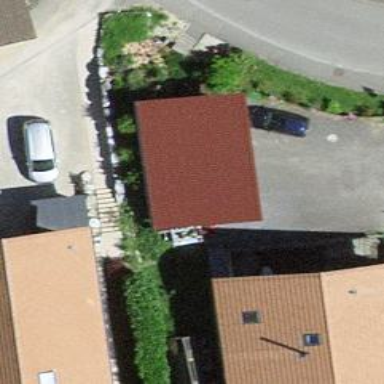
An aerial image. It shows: View of roof of building.